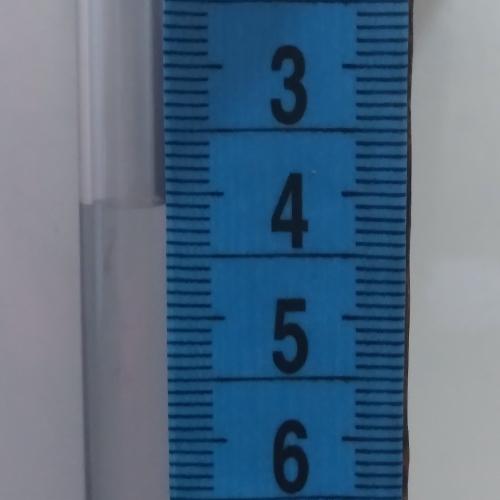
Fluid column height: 4.1 cm